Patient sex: M
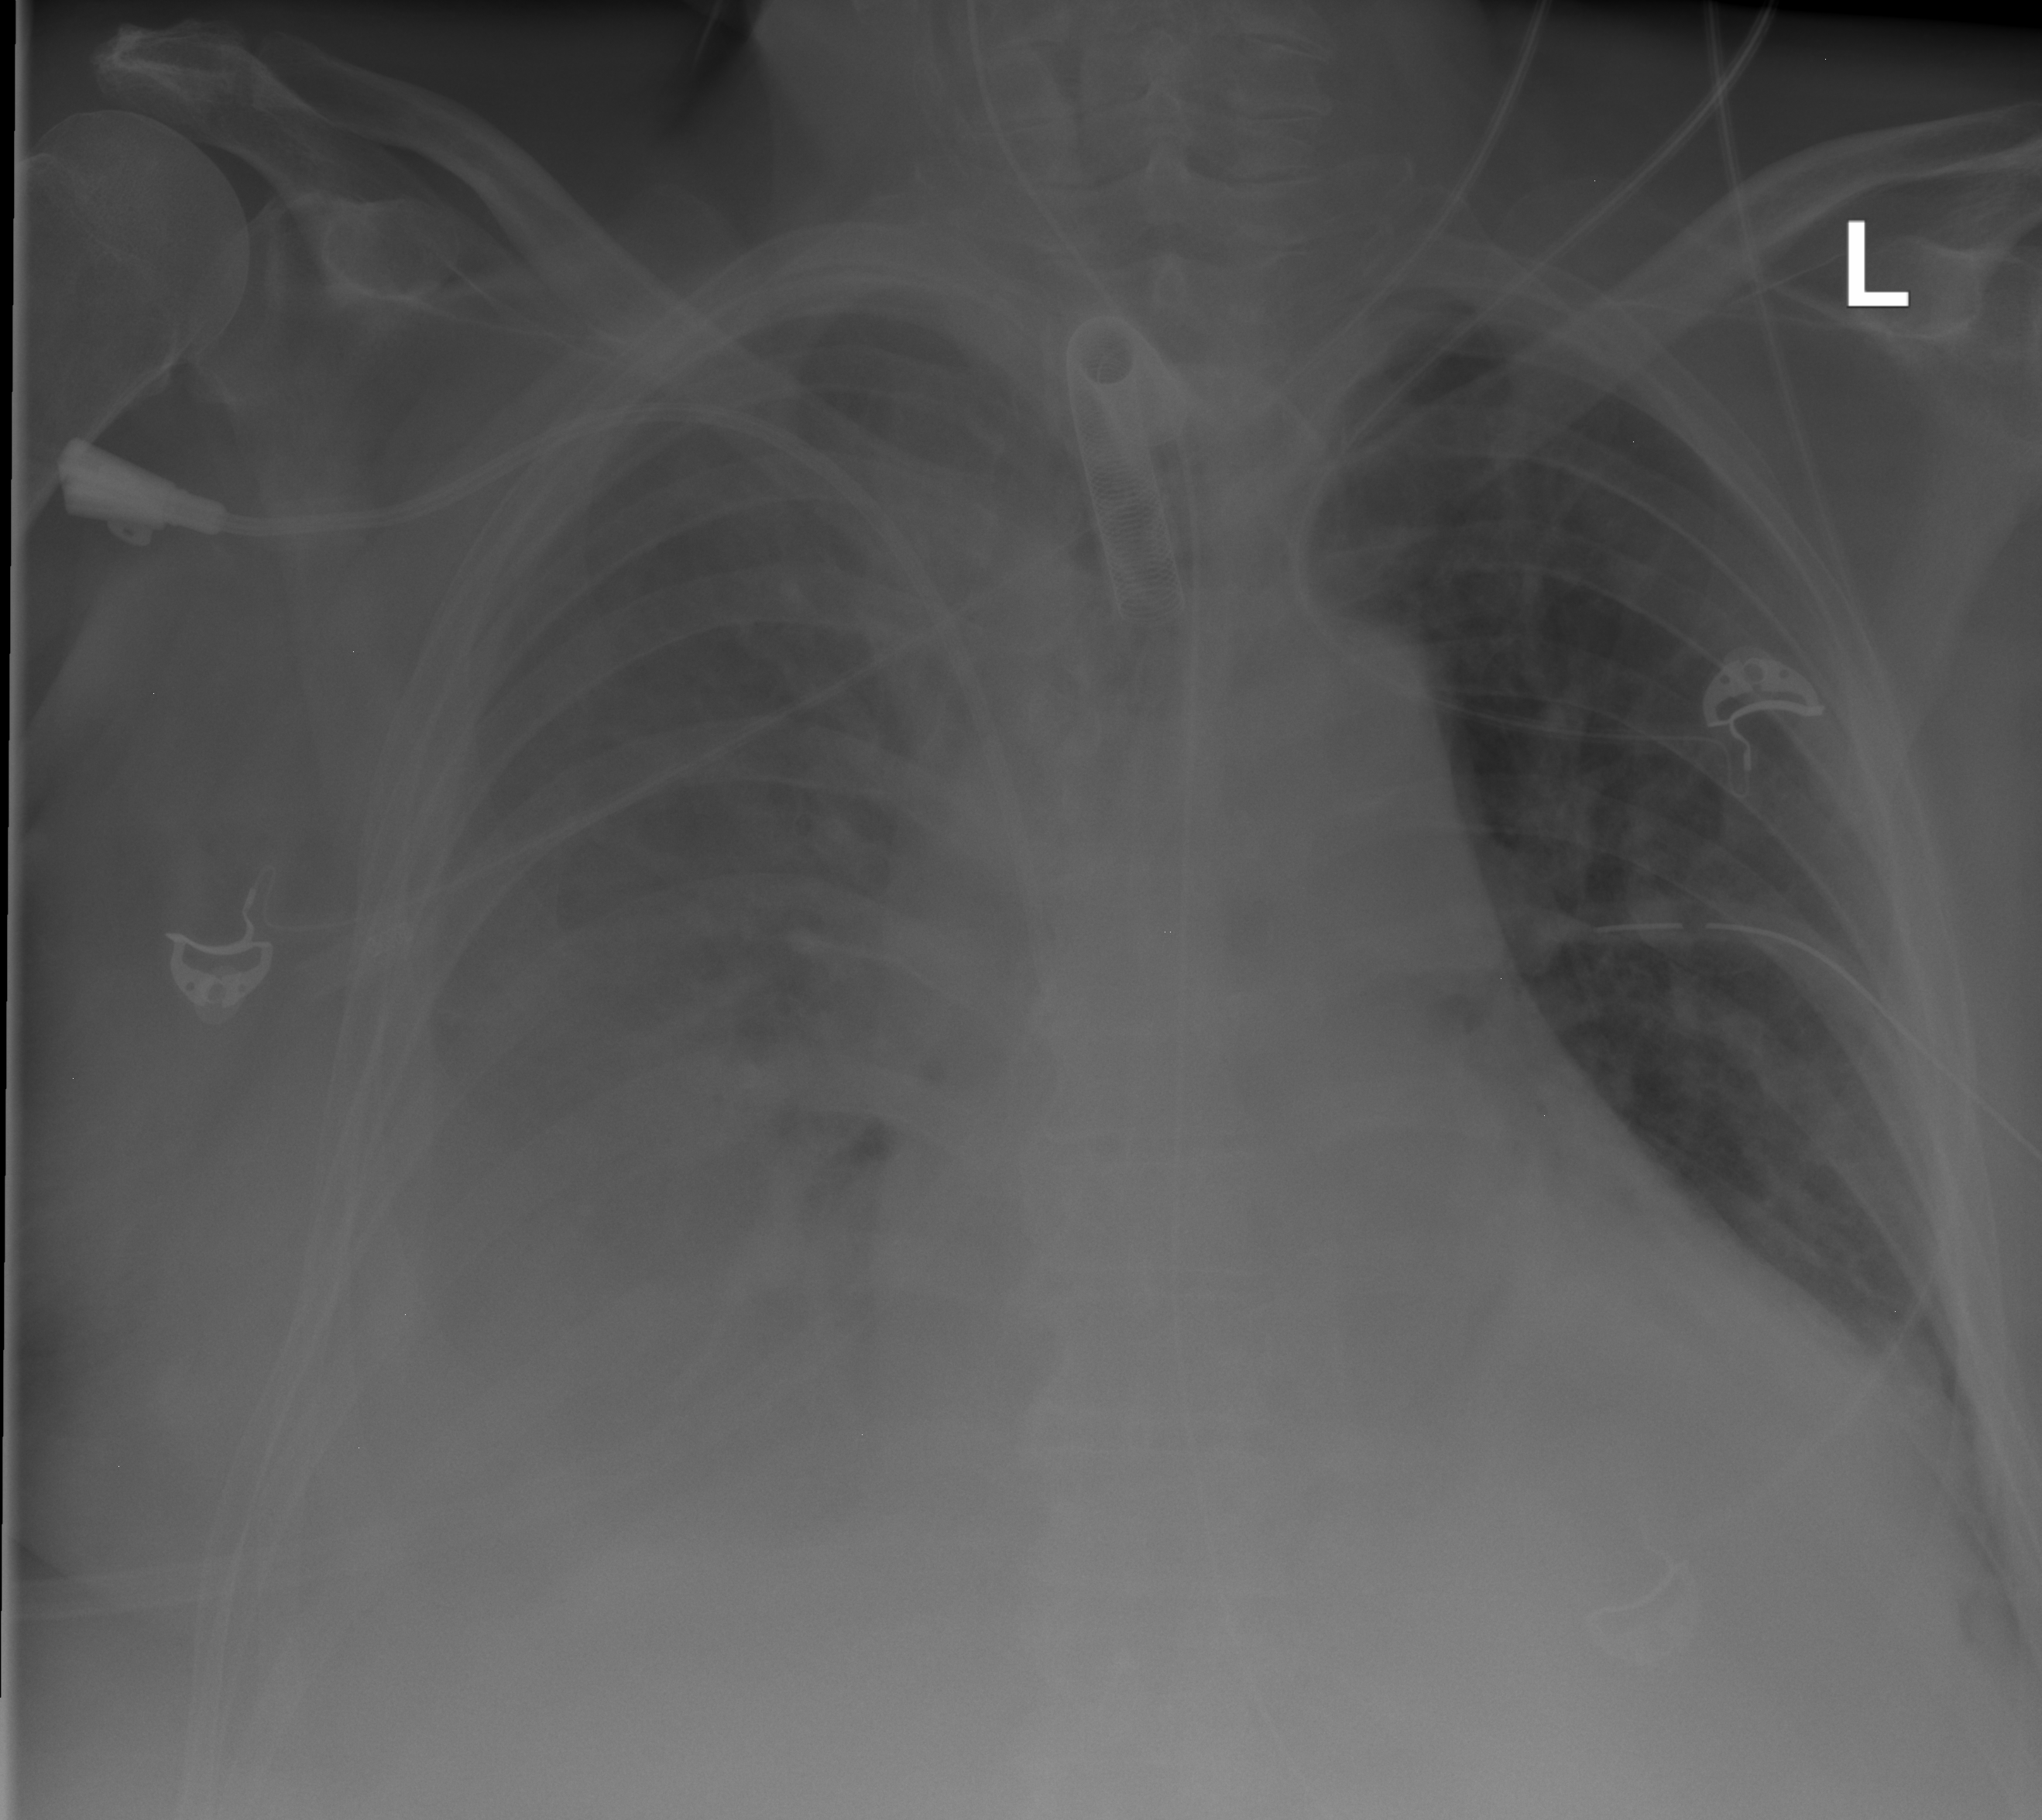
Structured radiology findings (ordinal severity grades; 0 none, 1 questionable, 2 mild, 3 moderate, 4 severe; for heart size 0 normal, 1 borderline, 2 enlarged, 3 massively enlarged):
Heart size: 2
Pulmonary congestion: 2
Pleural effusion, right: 3
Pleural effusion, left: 2
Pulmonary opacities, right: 2
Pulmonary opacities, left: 2
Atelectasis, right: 3
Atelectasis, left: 2